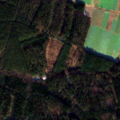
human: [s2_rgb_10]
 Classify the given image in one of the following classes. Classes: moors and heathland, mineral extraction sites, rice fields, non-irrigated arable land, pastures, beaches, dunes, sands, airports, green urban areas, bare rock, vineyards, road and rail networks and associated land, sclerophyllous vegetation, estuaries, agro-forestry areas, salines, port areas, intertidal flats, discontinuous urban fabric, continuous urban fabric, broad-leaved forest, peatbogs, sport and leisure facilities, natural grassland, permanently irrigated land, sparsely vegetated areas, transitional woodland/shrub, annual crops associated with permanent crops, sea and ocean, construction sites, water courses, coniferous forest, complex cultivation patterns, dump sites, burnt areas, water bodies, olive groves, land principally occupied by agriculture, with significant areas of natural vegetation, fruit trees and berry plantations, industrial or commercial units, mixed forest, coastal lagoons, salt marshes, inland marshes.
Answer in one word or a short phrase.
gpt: non-irrigated arable land, coniferous forest, mixed forest